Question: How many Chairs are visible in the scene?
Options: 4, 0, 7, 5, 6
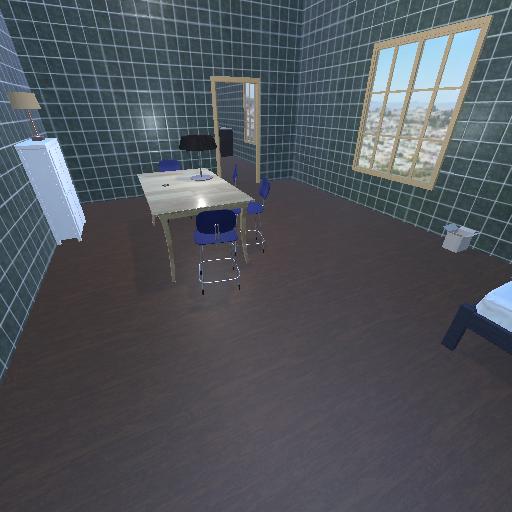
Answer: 4